Question: The dataset looks pretty much like this

I searched around but found only the function that needs a delimiter. I managed to import the file to R successfully with two columns.
Then I want to separate DATE column into "Year", "Month", and "Date." So I want to have 4 column in total. And this is where I got stock. The column doesn't have usual "/" or "-" that usually come with the date format.
Thanks for your help.
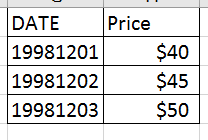
Answer: As @alistaire has shown, you can convert what you have to an R recognised date format with (replace the single character string in the below with your column vector 'df$DATE' to work on the entire data frame):
'''
date <- as.Date( '<PHONE>', '%Y%m%d' )
date
[1] "1998-12-01"
'''
From there, you can separate out your year, month, and day as you please.
'''
year <- format( date, "%Y")
year
[1] "1998"
month <- format( date, "%m" )
month
[1] "12"
day <- format( date, "%d" )
day
[1] "01"
'''
Of course, you could also skip the date step, and just split the first 8 characters into 3 shorter strings (as @warmoverflow has suggested), but I'd recommend the above as probably better in practice. Mostly because you'll be best using the date format for things like sorting and plotting, so it would be a good idea to use it along the way too.
IN RESPONSE TO YOUR ANSWER/FOLLOW-UP-QUESTION:
Notice in the console output in step 3, the column vector is labeled as class 'int' (integer). You probably need to make sure it's being fed to 'as.Date' as character. It looks like that's what you tried to do in step 4, but by surrounding the vector reference in quotations, you pass the character string "v1$DATE", which R has no idea what to do with. Instead:
'''
v1$date_v2 <- as.Date( as.character( v1$DATE ), format = "%Y%m%d" )
'''